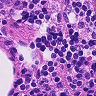
Metastatic tissue present: no